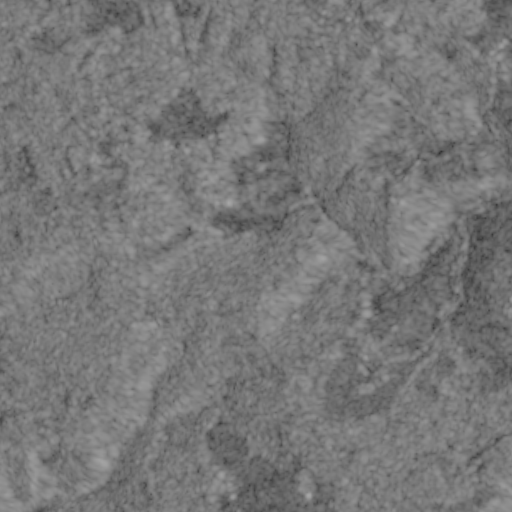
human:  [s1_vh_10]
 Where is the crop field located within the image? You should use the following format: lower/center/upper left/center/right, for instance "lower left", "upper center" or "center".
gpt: The crop field is located in the upper of the image.
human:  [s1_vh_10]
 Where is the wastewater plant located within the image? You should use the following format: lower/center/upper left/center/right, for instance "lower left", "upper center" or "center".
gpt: The wastewater plant is located in the center of the image.
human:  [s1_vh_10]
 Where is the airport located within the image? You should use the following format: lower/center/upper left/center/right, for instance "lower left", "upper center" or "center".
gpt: There is no airport in the image.

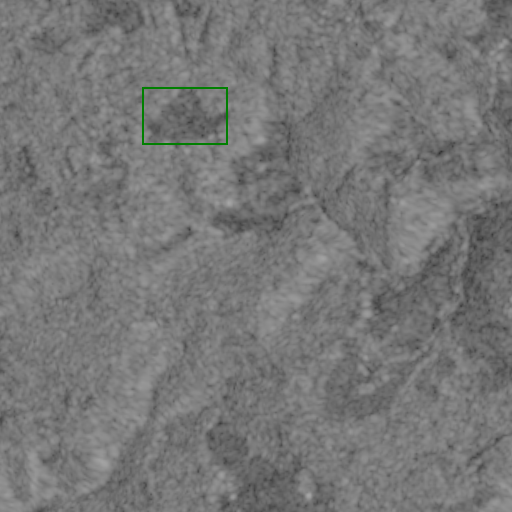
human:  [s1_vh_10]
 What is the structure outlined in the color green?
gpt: The structure outlined in green is a crop field.
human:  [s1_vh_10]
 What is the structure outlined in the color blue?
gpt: There is no blue outline.